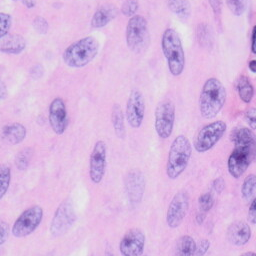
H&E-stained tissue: Skin